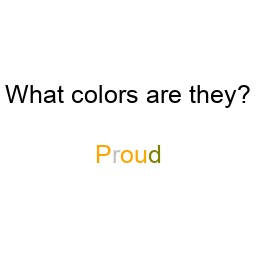
Color: orange, silver, orange, orange, olive
Background color: white
Question text color: black